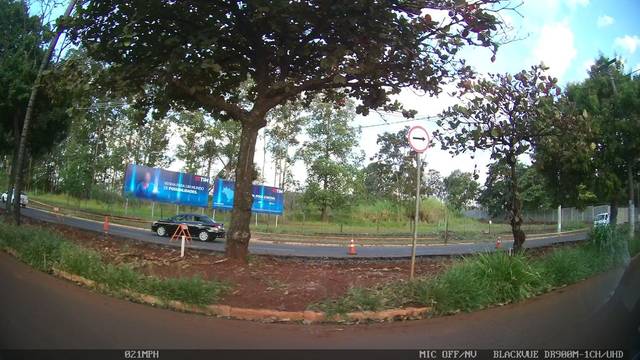
Region: Brazil
Coordinates: -21.159, -47.786